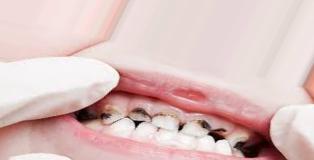
Condition: Caries